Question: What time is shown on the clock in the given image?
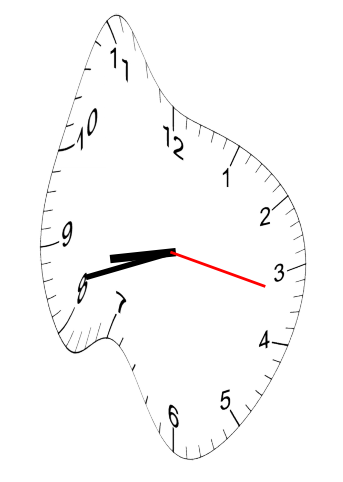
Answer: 08:42:17